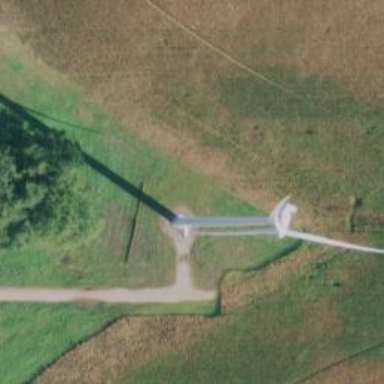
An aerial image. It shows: Wind generator using wind turbines of horizontal axis.